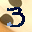
Label: 3